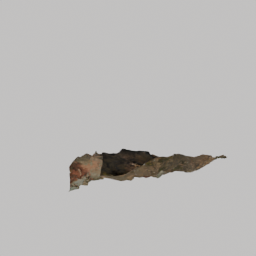
Label: nature